Question: I have a dropdown and I want that inside of it, is the data from database. The dropdown is working a little bit fine. But the problem is I have 2 data in the database but it only display only 1 data.
This is my code in my 'view.php':
'''
<h4>Choose Deck: </h4><?php foreach ($models as $key=>$value);
echo Form::select('country', 'none', array(
' ' => '',
$value['id'] => $value['deckname']
));
?>
'''
And the display is here:
As you can see in the picture I do have 2 data but it only shows one.What is wrong with my code? Any suggestions please
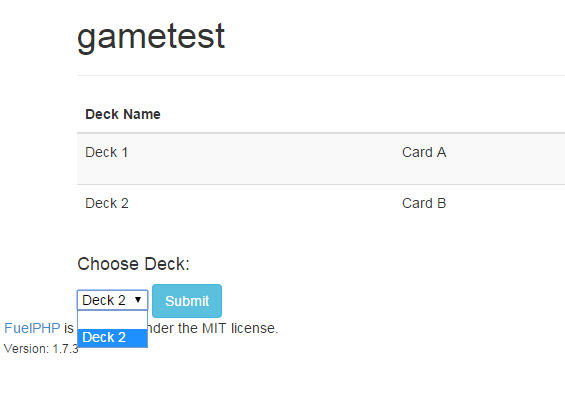
Answer: Ah, got it. The problem is that you are doing two selects with the same name. Since the second item is the last, it will only been shown because it overwrites everything else (with the same name).
Do something like this:
'''
<h4>Choose Deck: </h4>
<?php
$select = array();
foreach ($models as $key => $value)
{
$select[$value['id']] = $value['deckname'];
}
array_unshift($select, '');
echo Form::select('country', 'none', $select);
?>
'''